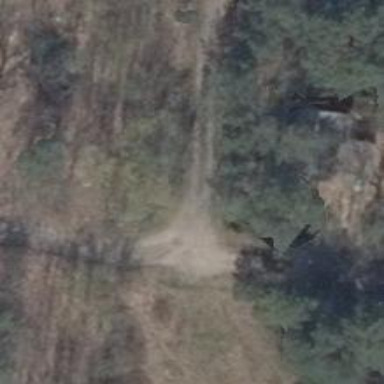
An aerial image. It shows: Driveway made of ground surface.